Question: I have been programming for a long time in BlueJ and get used to some of stupid, yet useful things it has, like boxing the code between brackets, like in the code seen here:
Do you know of any IDE or plugin for it that can do this? BlueJ is too simple for my needs and it only allows to program in Java.
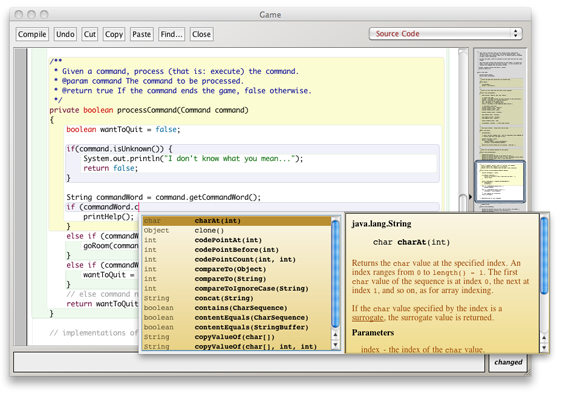
Answer: I started programming this year too, also with BlueJ. After a few months we switched to Netbeans and I had exactly the same question as you.
When I look at your screenshot now, I don't like it at all anymore... I suggest you just start using Netbeans, make some programs and once you're used to it, you won't need those colours. In fact, I wouldn't want them anymore now.
I know I'm not answering your question, but just leave BlueJ. ;)